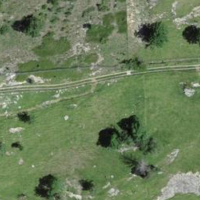
EUNIS habitat code: 52
Species observed at this site:
Asplenium septentrionale